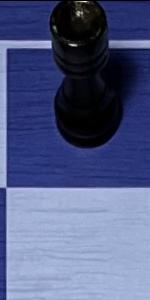
Label: Empty